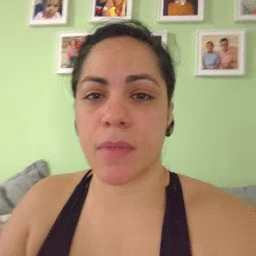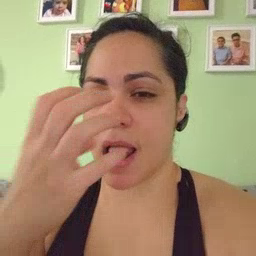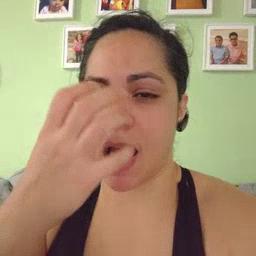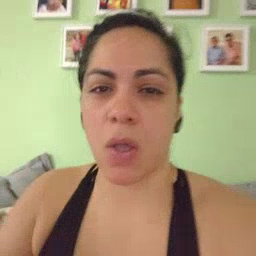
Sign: clown